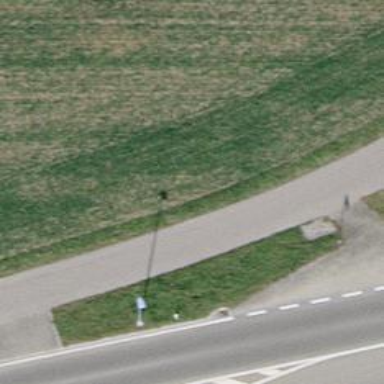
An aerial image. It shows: Agricultural service road with asphalt surface.